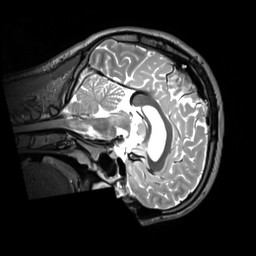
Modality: T2w
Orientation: sagittal
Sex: male
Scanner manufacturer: siemens
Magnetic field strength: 3 T
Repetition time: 3.2 s
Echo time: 0.409 s